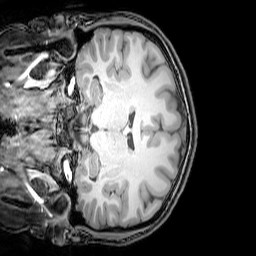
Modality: T1w
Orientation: coronal
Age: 25
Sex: male
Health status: healthy
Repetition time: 0.081 s
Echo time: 0.037 s